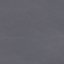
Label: SeaLake